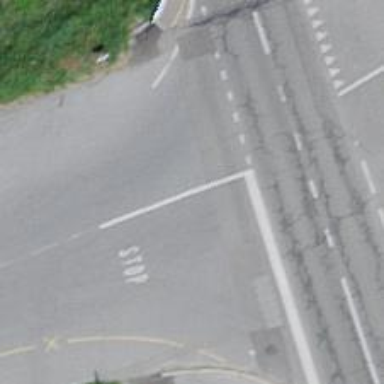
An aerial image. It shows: Uncontrolled road crossing.